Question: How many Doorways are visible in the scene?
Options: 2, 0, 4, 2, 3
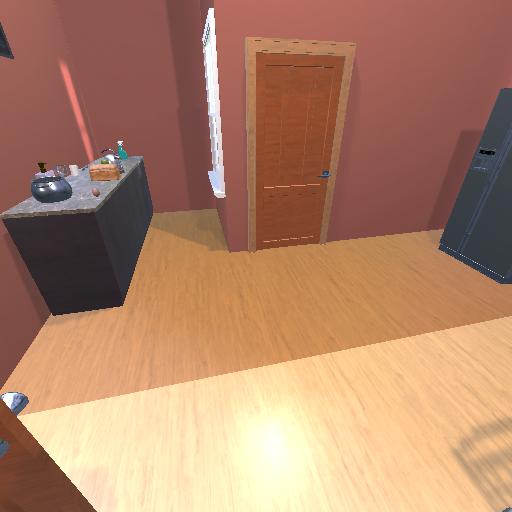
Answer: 2